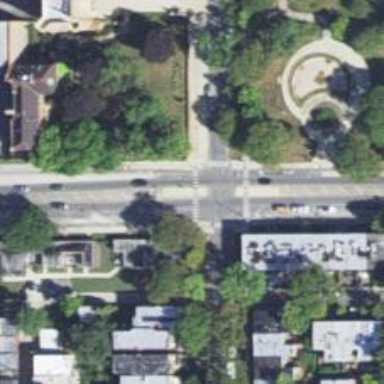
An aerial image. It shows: Footway that serves as traffic island.